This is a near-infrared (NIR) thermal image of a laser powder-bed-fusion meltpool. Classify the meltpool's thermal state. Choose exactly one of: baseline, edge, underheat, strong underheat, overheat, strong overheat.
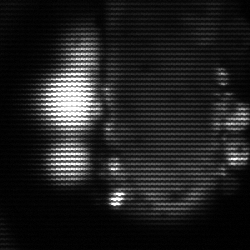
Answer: strong underheat